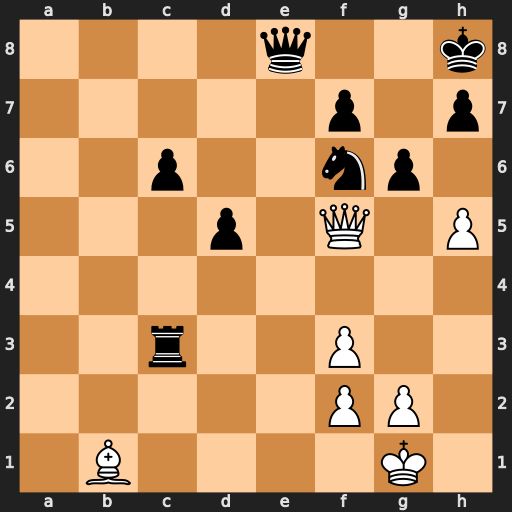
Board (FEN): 4q2k/5p1p/2p2np1/3p1Q1P/8/2r2P2/5PP1/1B4K1
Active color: w
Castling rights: -
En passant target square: -
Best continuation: Qxf6+ Kg8 Qxc3